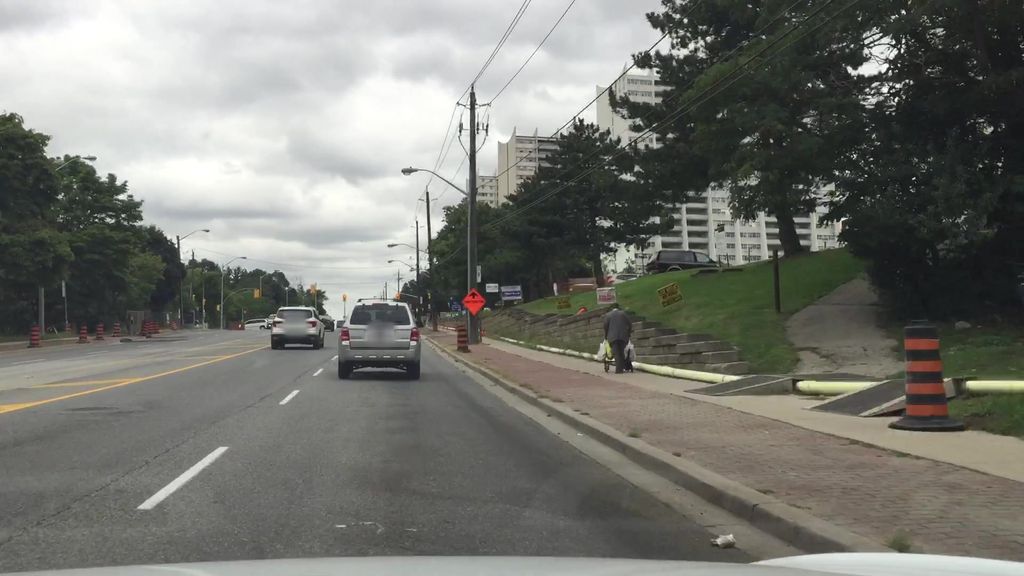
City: toronto